Question: I have the following code in processing and I want to add the ability to create a color gradient between recurrent colors. Depending on how many shapes I have, the corresponding values of '0-255' will be shared. For example, if I have five parallel (concentric) shapes, then I will have the following values '0-51-102-153-204-255'. The beginning and the end will always be '0' and '255' (white and black).
'''
float step = 0.50; // 0.5 == 50%
float hearts = 4; // heart count
void setup(){
size(800, 800);
stroke(0, 255, 0);
noFill();
}
void draw(){
background(255);
translate(400, 400);
for(int i = 0; i < hearts; i++) {
for(int heart = 1; heart<= 256; heart+=heart){
fill(0,0,0,100);
}
float scale = 1 + i * step;
pushMatrix();
scale(scale);
strokeWeight(1.0 / scale);
heart();
popMatrix();
}
saveFrame("line-######.png");
}
void heart(){
beginShape();
vertex(0, 75);
vertex(-50, 0);
vertex(-25, -75);
vertex(0, -50);
vertex(25, -75);
vertex(50, 0);
endShape(CLOSE);
}
'''

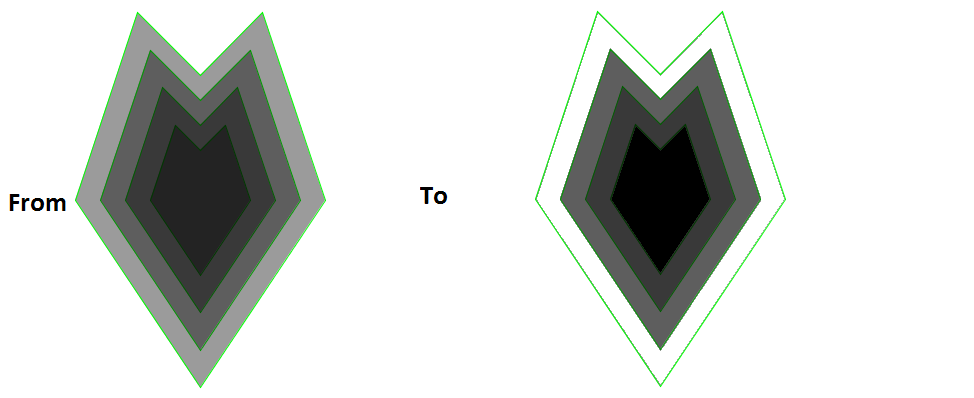
Answer: First of all, you are drawing first the smallest one, then the next larger, then the next until you draw the largest. Thus even if you do get the colours correctly, the largest one will cover all the rest, and you will have to rely on transparency (and you don't have to). Thus, to change your code as little as possible instead of
'''
for(int i = 0; i < hearts; i++) {
'''
inverse it like this:
'''
for(int i = int(hearts-1); i >= 0; i--) {
'''
Second, doing this:
'''
for(int heart = 1; heart<= 256; heart+=heart){
fill(0,0,0,100);
}
'''
does the same command ('fill(0,0,0,100);') 256 times, and ends with the same result at the '}', and that result is that you will fill each shape with the same FULLY BLACK semi-transparent colour: (0,0,0,100).
The same effect would be achieved if you just replaced the whole for with this:
'''
fill(0,0,0,100);
'''
The fact that you somehow reach a gradient effect is thanks to the layers of (additive) transparency, and not thanks to properly calculating each colour of each layer. To do that, you need to do something like this:
'''
fill((i/(hearts-1))*255);
'''
What would happen here is, as the for loop decreases 'i' until it reaches 0 the '(i/(hearts-1))*255' number changes accordingly sort of like this:
'''
Let's suppose hearts = 4 as you have here...
Remember, i in the new for loop starts from i = hearts-1 = 3
i | (i/(hearts-1))*255
--------------------------
3 | (3/( 4 -1))*255 = 255 (white)
2 | (2/( 4 -1))*255 ~ 170 (light gray)
1 | (1/( 4 -1))*255 ~ 85 (dark gray)
0 | (0/( 4 -1))*255 = 0 (black)
'''
There is no transparency here, so you need to fix the aforementioned for loop to see the effect.
The whole draw() method should look like this:
'''
void draw() {
background(255);
translate(400, 400);
for (int i = int(hearts-1); i >= 0; i--) {
fill((i/(hearts-1))*255);
float scale = 1 + i * step;
pushMatrix();
scale(scale);
strokeWeight(1.0 / scale);
heart();
popMatrix();
}
saveFrame("line-######.png");
}
'''